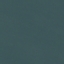
Land use / land cover: SeaLake